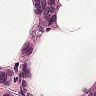
Metastatic tissue present: yes